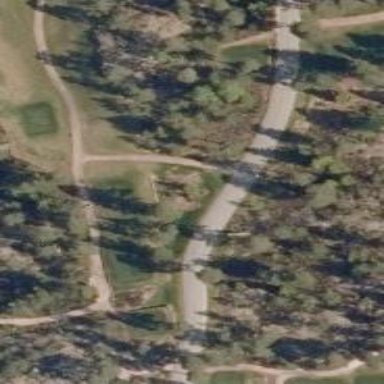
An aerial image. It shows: Service road used as golf cart path.